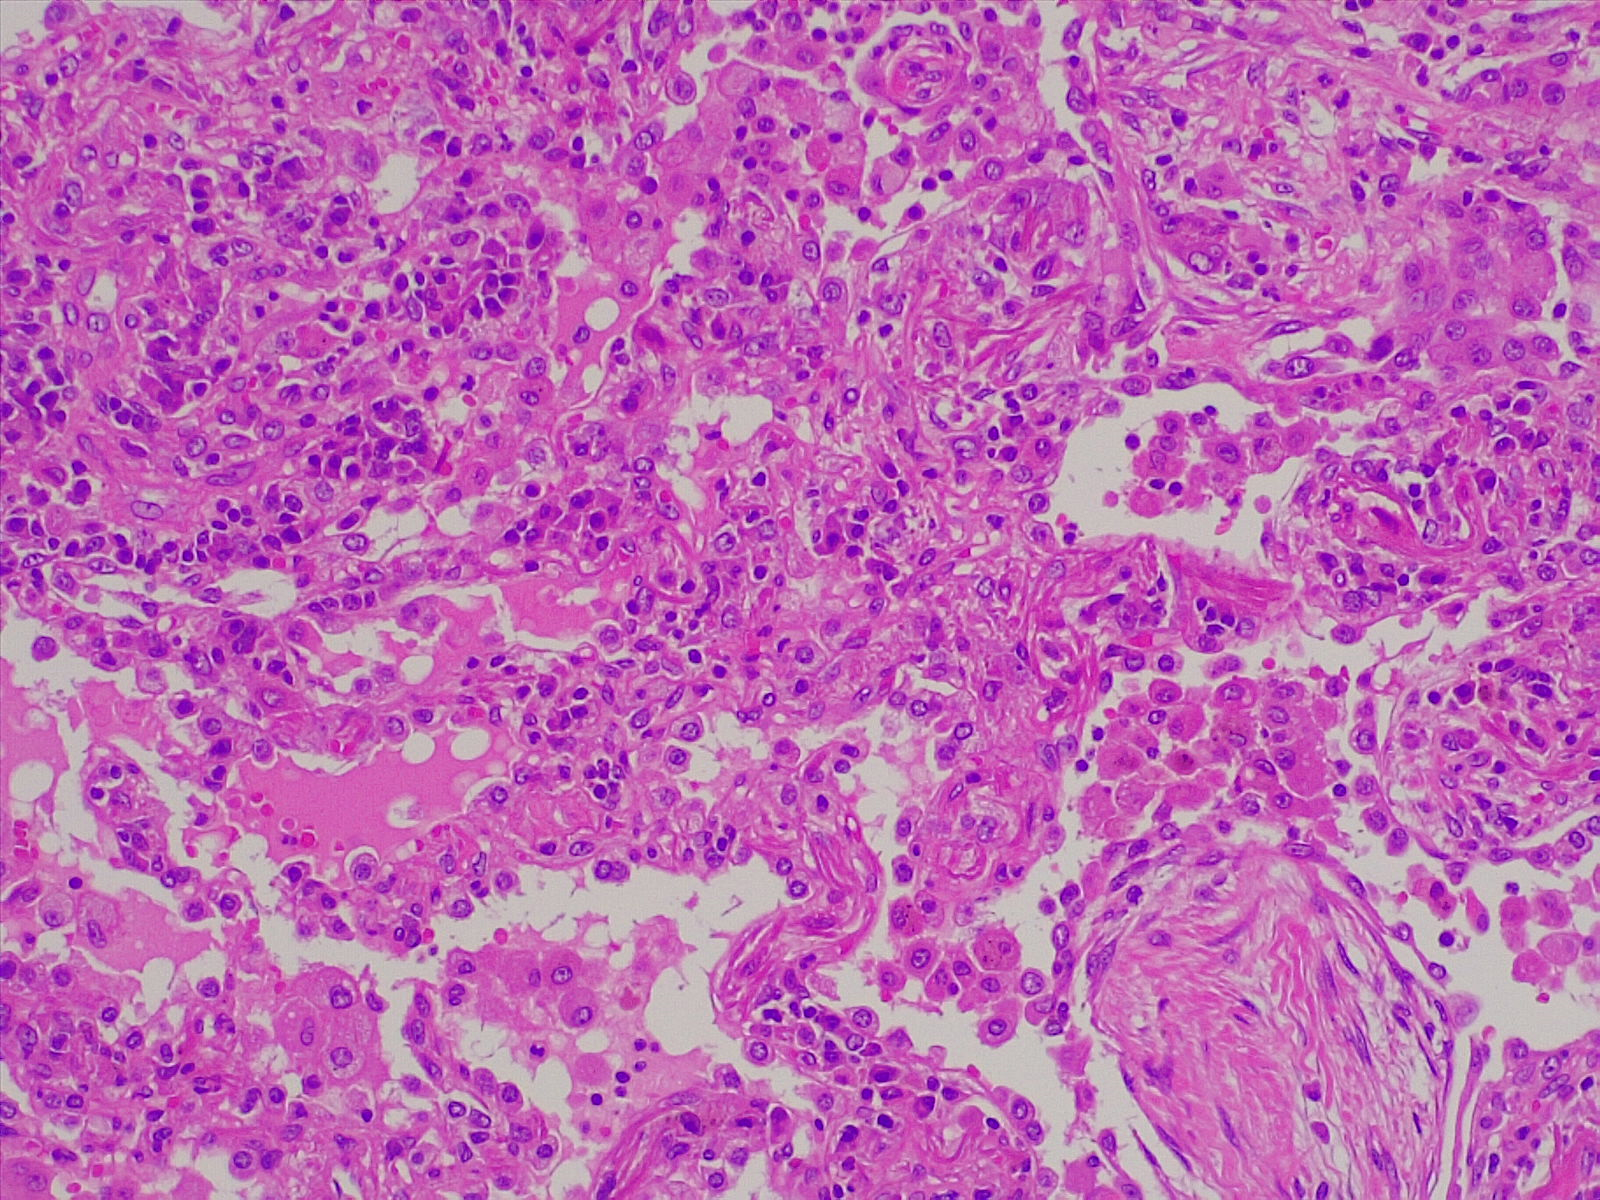
Label: normal lung tissue